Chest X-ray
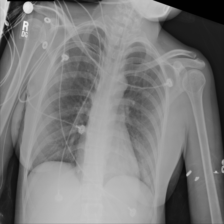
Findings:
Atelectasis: negative
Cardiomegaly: negative
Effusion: negative
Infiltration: negative
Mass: negative
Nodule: negative
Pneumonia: negative
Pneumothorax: negative
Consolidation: negative
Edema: negative
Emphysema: negative
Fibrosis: negative
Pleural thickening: negative
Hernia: negative